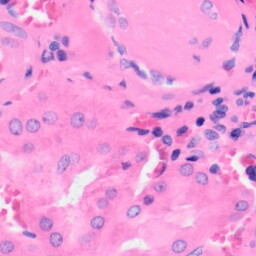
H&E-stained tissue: Kidney